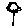
Label: flower